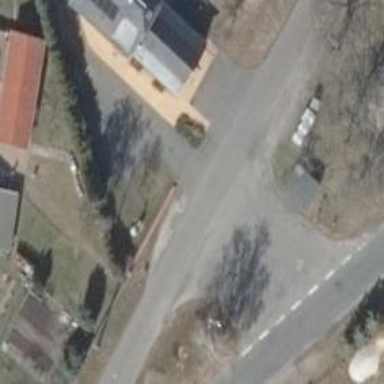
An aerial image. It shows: Asphalt road in residential area.